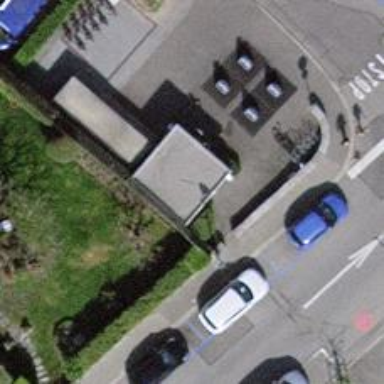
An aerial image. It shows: Toilets are available here.